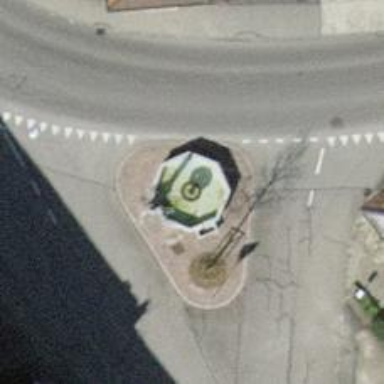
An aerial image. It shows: Fountain.